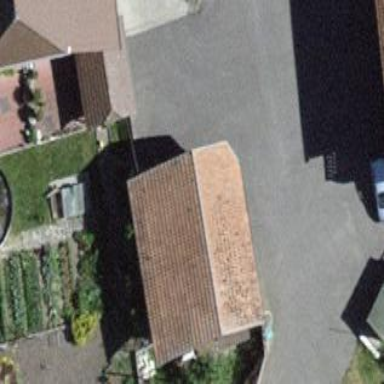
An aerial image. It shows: Rural barn.